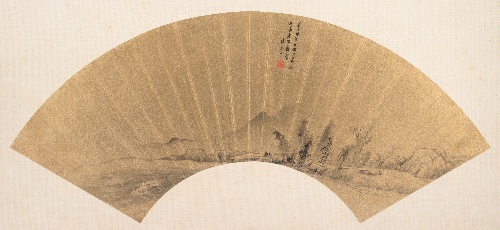
Title: 明（？）　陸克正　倣北苑山水　扇|Landscape in the manner of Dong Yuan
Artist: Dong Yuan|Lu Kezheng
Artist bio: Chinese, active 930s–960s|Chinese, active 17th century
Date: 1591/1651
Object type: Folding fan mounted as an album leaf
Classification: Paintings
Medium: Folding fan mounted as an album leaf; ink on gold paper
Culture: China
Period: Ming (1368–1644) or Qing (1644–1911) dynasty
Dimensions: 6 1/2 x 20 in. (16.5 x 50.8 cm)
Department: Asian Art
Credit line: John Stewart Kennedy Fund, 1913
Accession year: 1913
Repository: Metropolitan Museum of Art, New York, NY
Tags: Landscapes